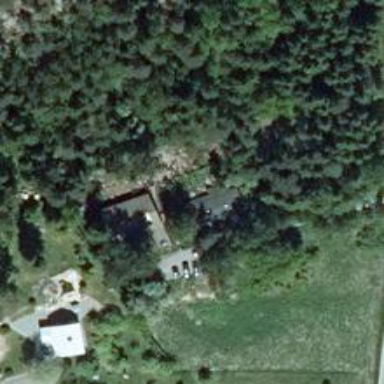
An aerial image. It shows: Animal shelter.